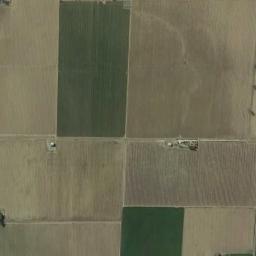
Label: rectangular_farmland